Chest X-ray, AP view. Patient: 49 years old, sex F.
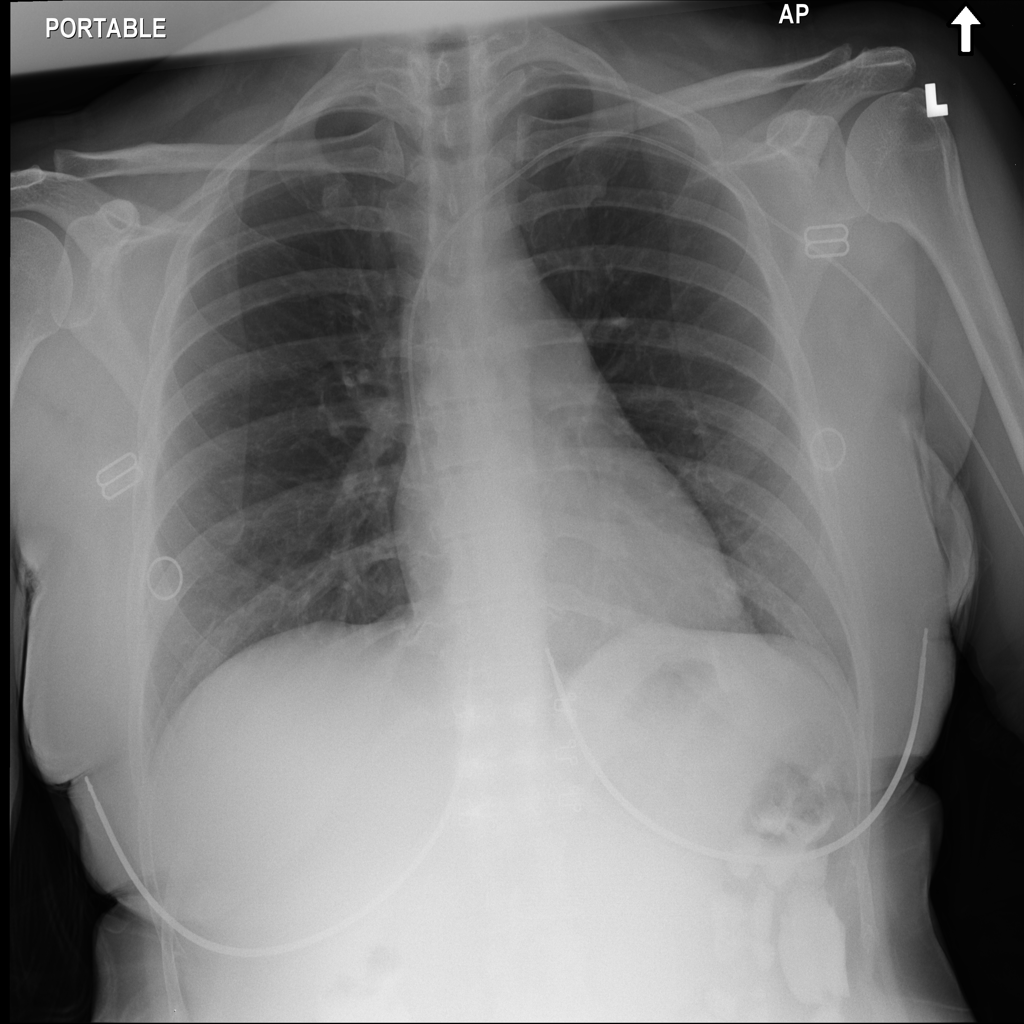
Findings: Nodule